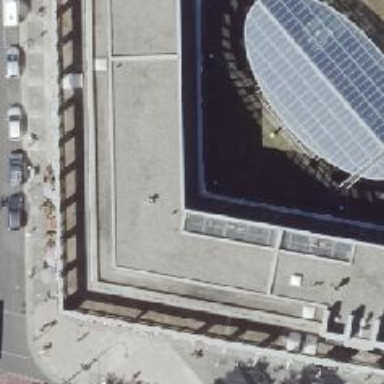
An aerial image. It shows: Close-up view of roof part of building.